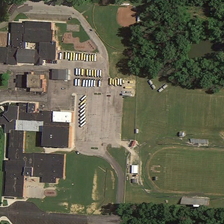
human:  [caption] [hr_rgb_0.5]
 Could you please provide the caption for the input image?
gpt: the school is located in the forest and on the lawn we can see some sports fields .

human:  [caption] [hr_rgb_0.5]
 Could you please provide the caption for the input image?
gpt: rows of school buses park in the parking lot surrounded by teaching buildings and two football field .

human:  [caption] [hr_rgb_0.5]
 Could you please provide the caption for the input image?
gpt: the school is located in the forest and on the lawn we can see some sports fields .

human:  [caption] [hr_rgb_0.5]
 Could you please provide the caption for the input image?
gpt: there are school buses stoppong in the parking lot next to a grassland and buildings with black roof .

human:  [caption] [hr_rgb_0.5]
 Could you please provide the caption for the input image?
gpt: several buildings and many green trees are in a school with a playground .